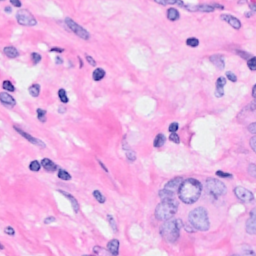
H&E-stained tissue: Breast